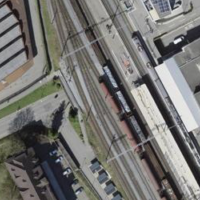
EUNIS habitat code: 54
Species observed at this site:
Luzula campestris
Lathyrus pratensis